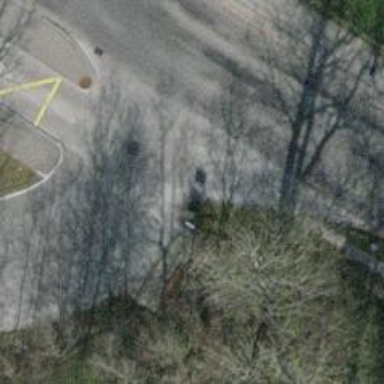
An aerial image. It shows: Bus stop equipped with public transport stop position.